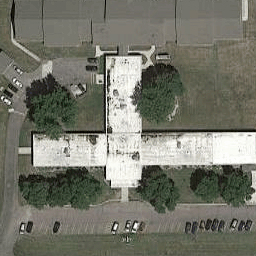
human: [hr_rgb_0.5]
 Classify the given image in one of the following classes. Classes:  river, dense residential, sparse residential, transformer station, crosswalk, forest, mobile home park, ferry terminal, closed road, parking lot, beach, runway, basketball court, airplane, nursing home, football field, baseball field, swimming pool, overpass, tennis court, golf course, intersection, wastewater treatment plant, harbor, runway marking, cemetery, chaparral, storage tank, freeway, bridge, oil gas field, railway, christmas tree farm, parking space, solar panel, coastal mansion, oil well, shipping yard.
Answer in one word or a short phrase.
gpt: nursing home